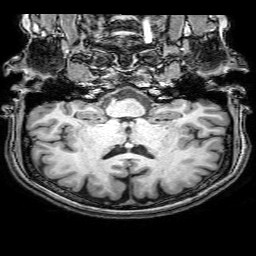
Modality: T1w
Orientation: sagittal
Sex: female
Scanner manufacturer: philips
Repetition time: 0.008133 s
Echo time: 0.00372 s